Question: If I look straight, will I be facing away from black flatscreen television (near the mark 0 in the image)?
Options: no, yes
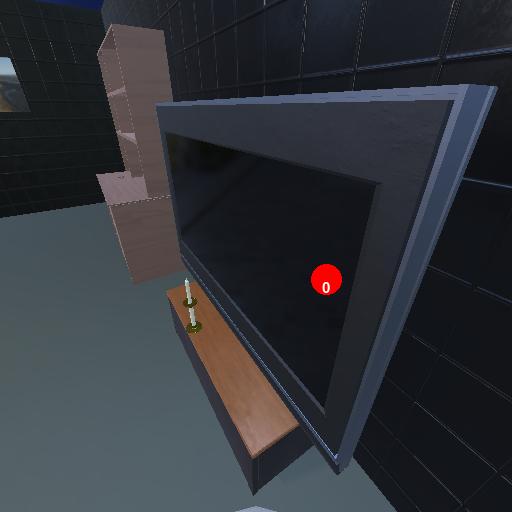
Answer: no